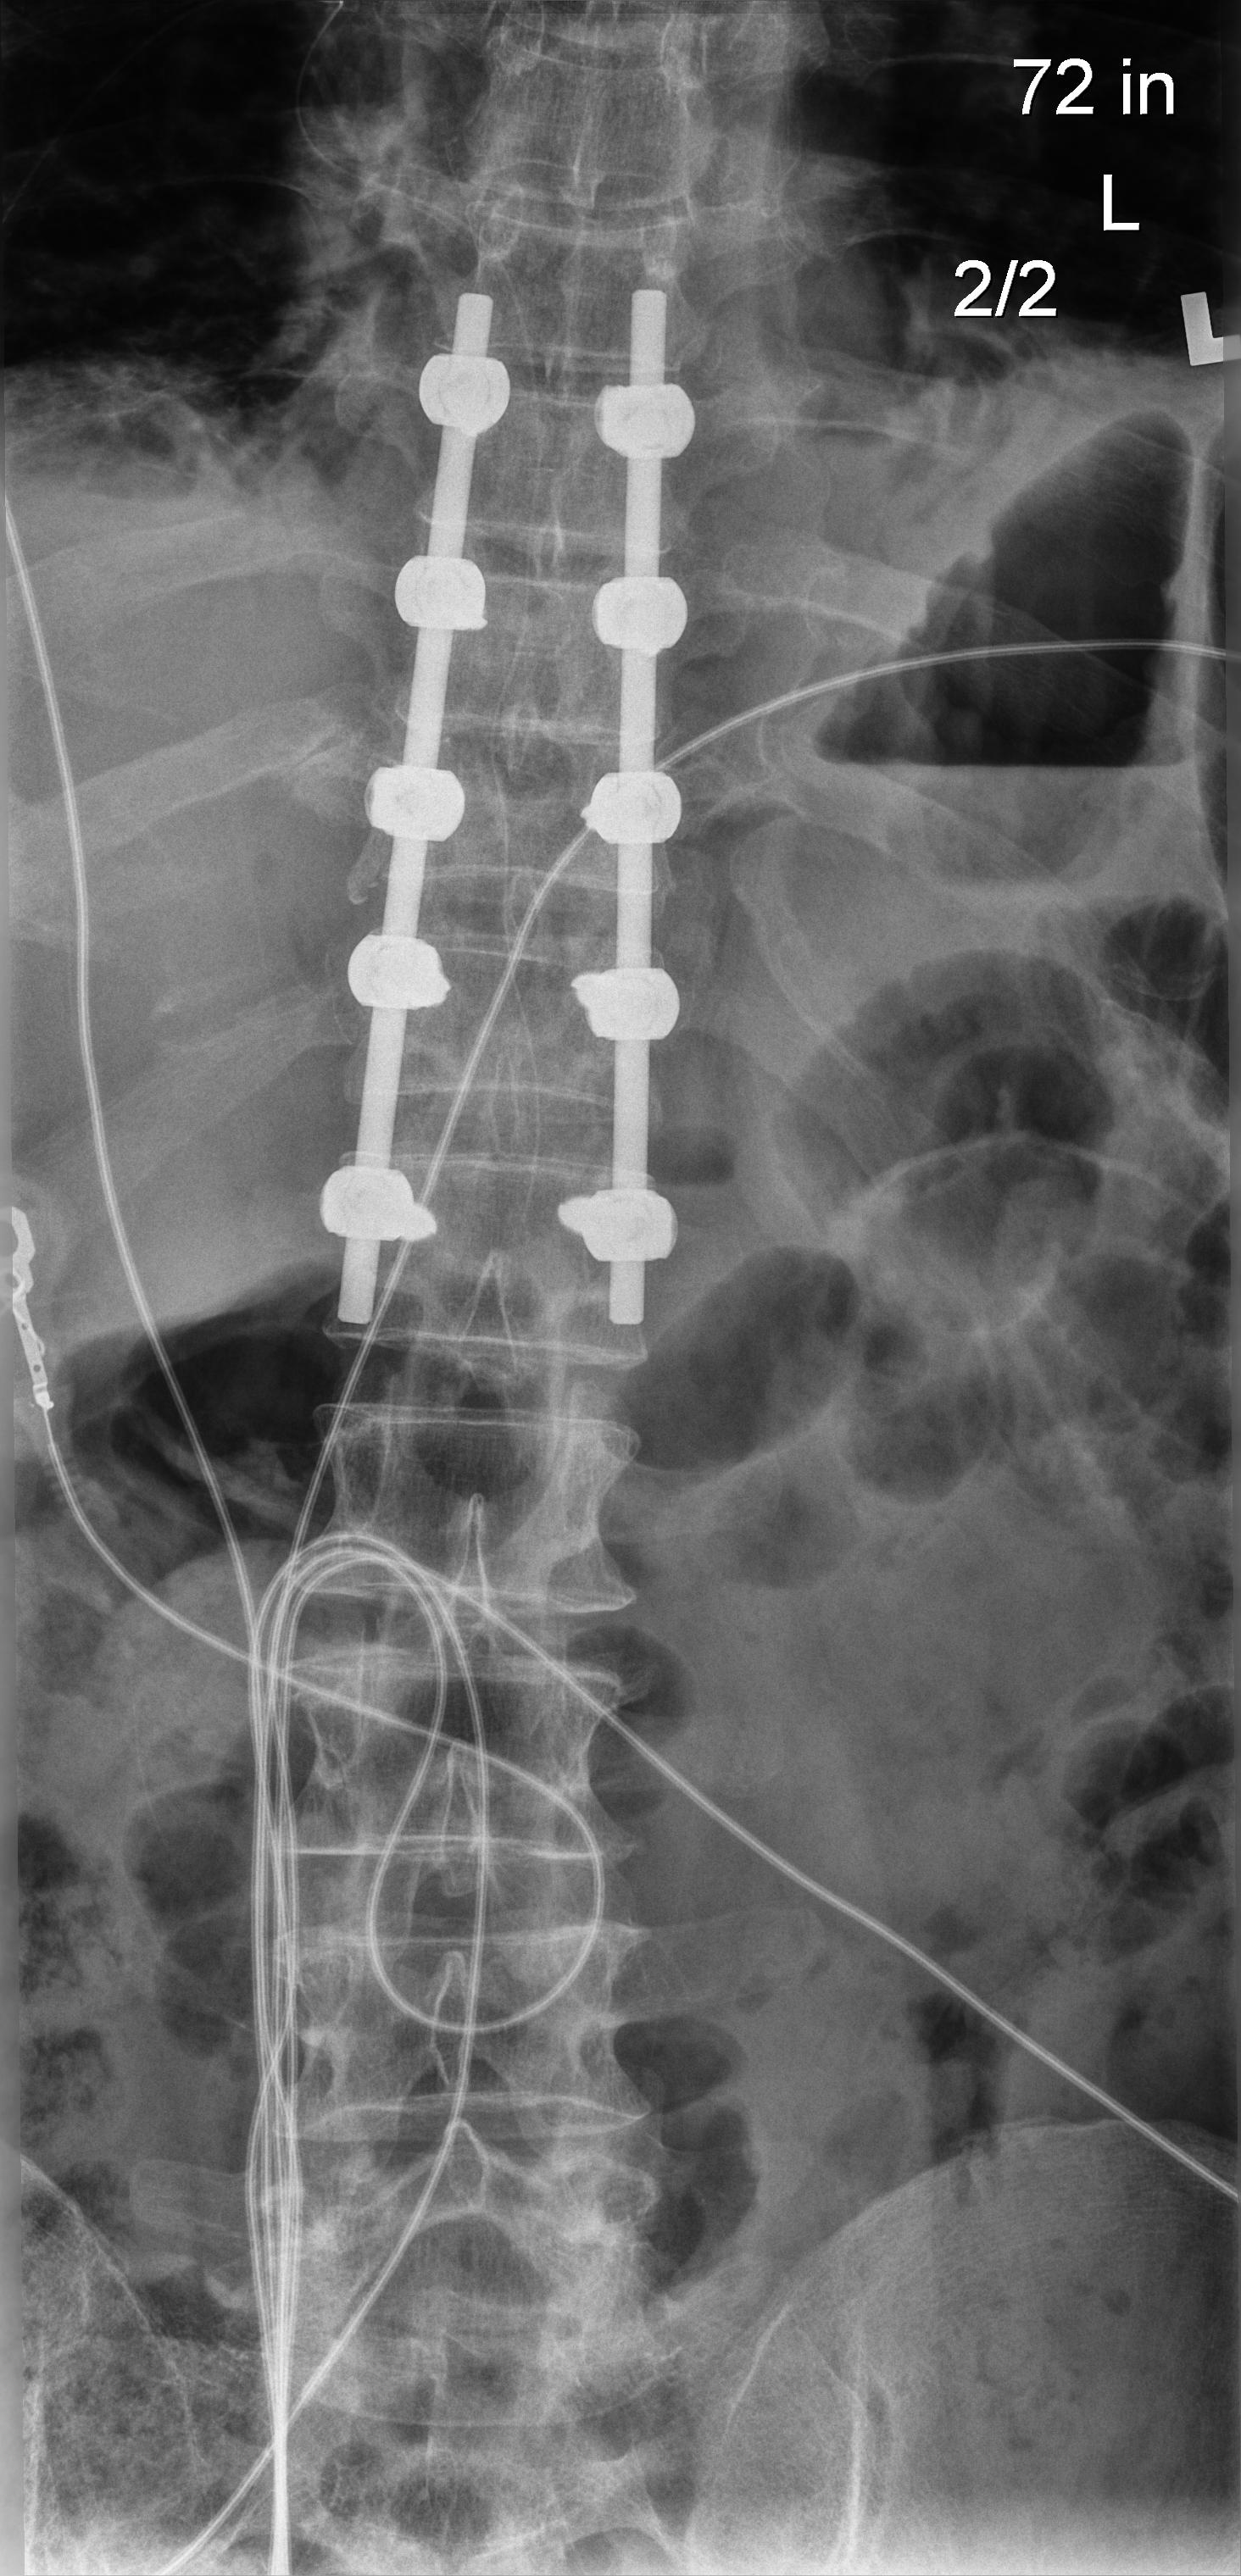
View: AP
Implant manufacturer: orthofix firebird